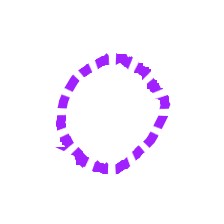
Shape: circle